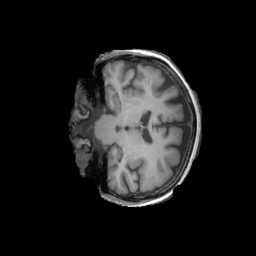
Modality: T1w
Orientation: coronal
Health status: ill
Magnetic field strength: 3 T